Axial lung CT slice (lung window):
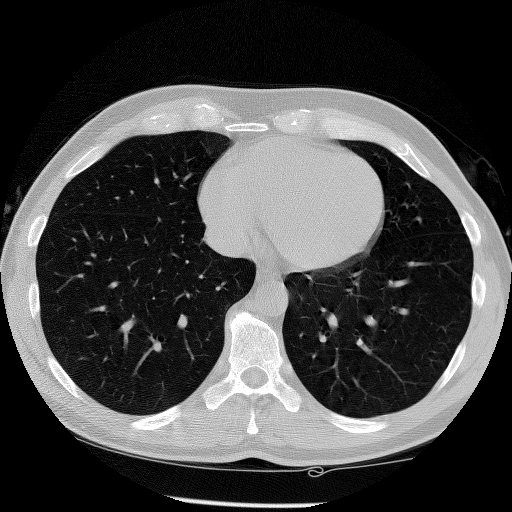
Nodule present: no